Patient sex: M
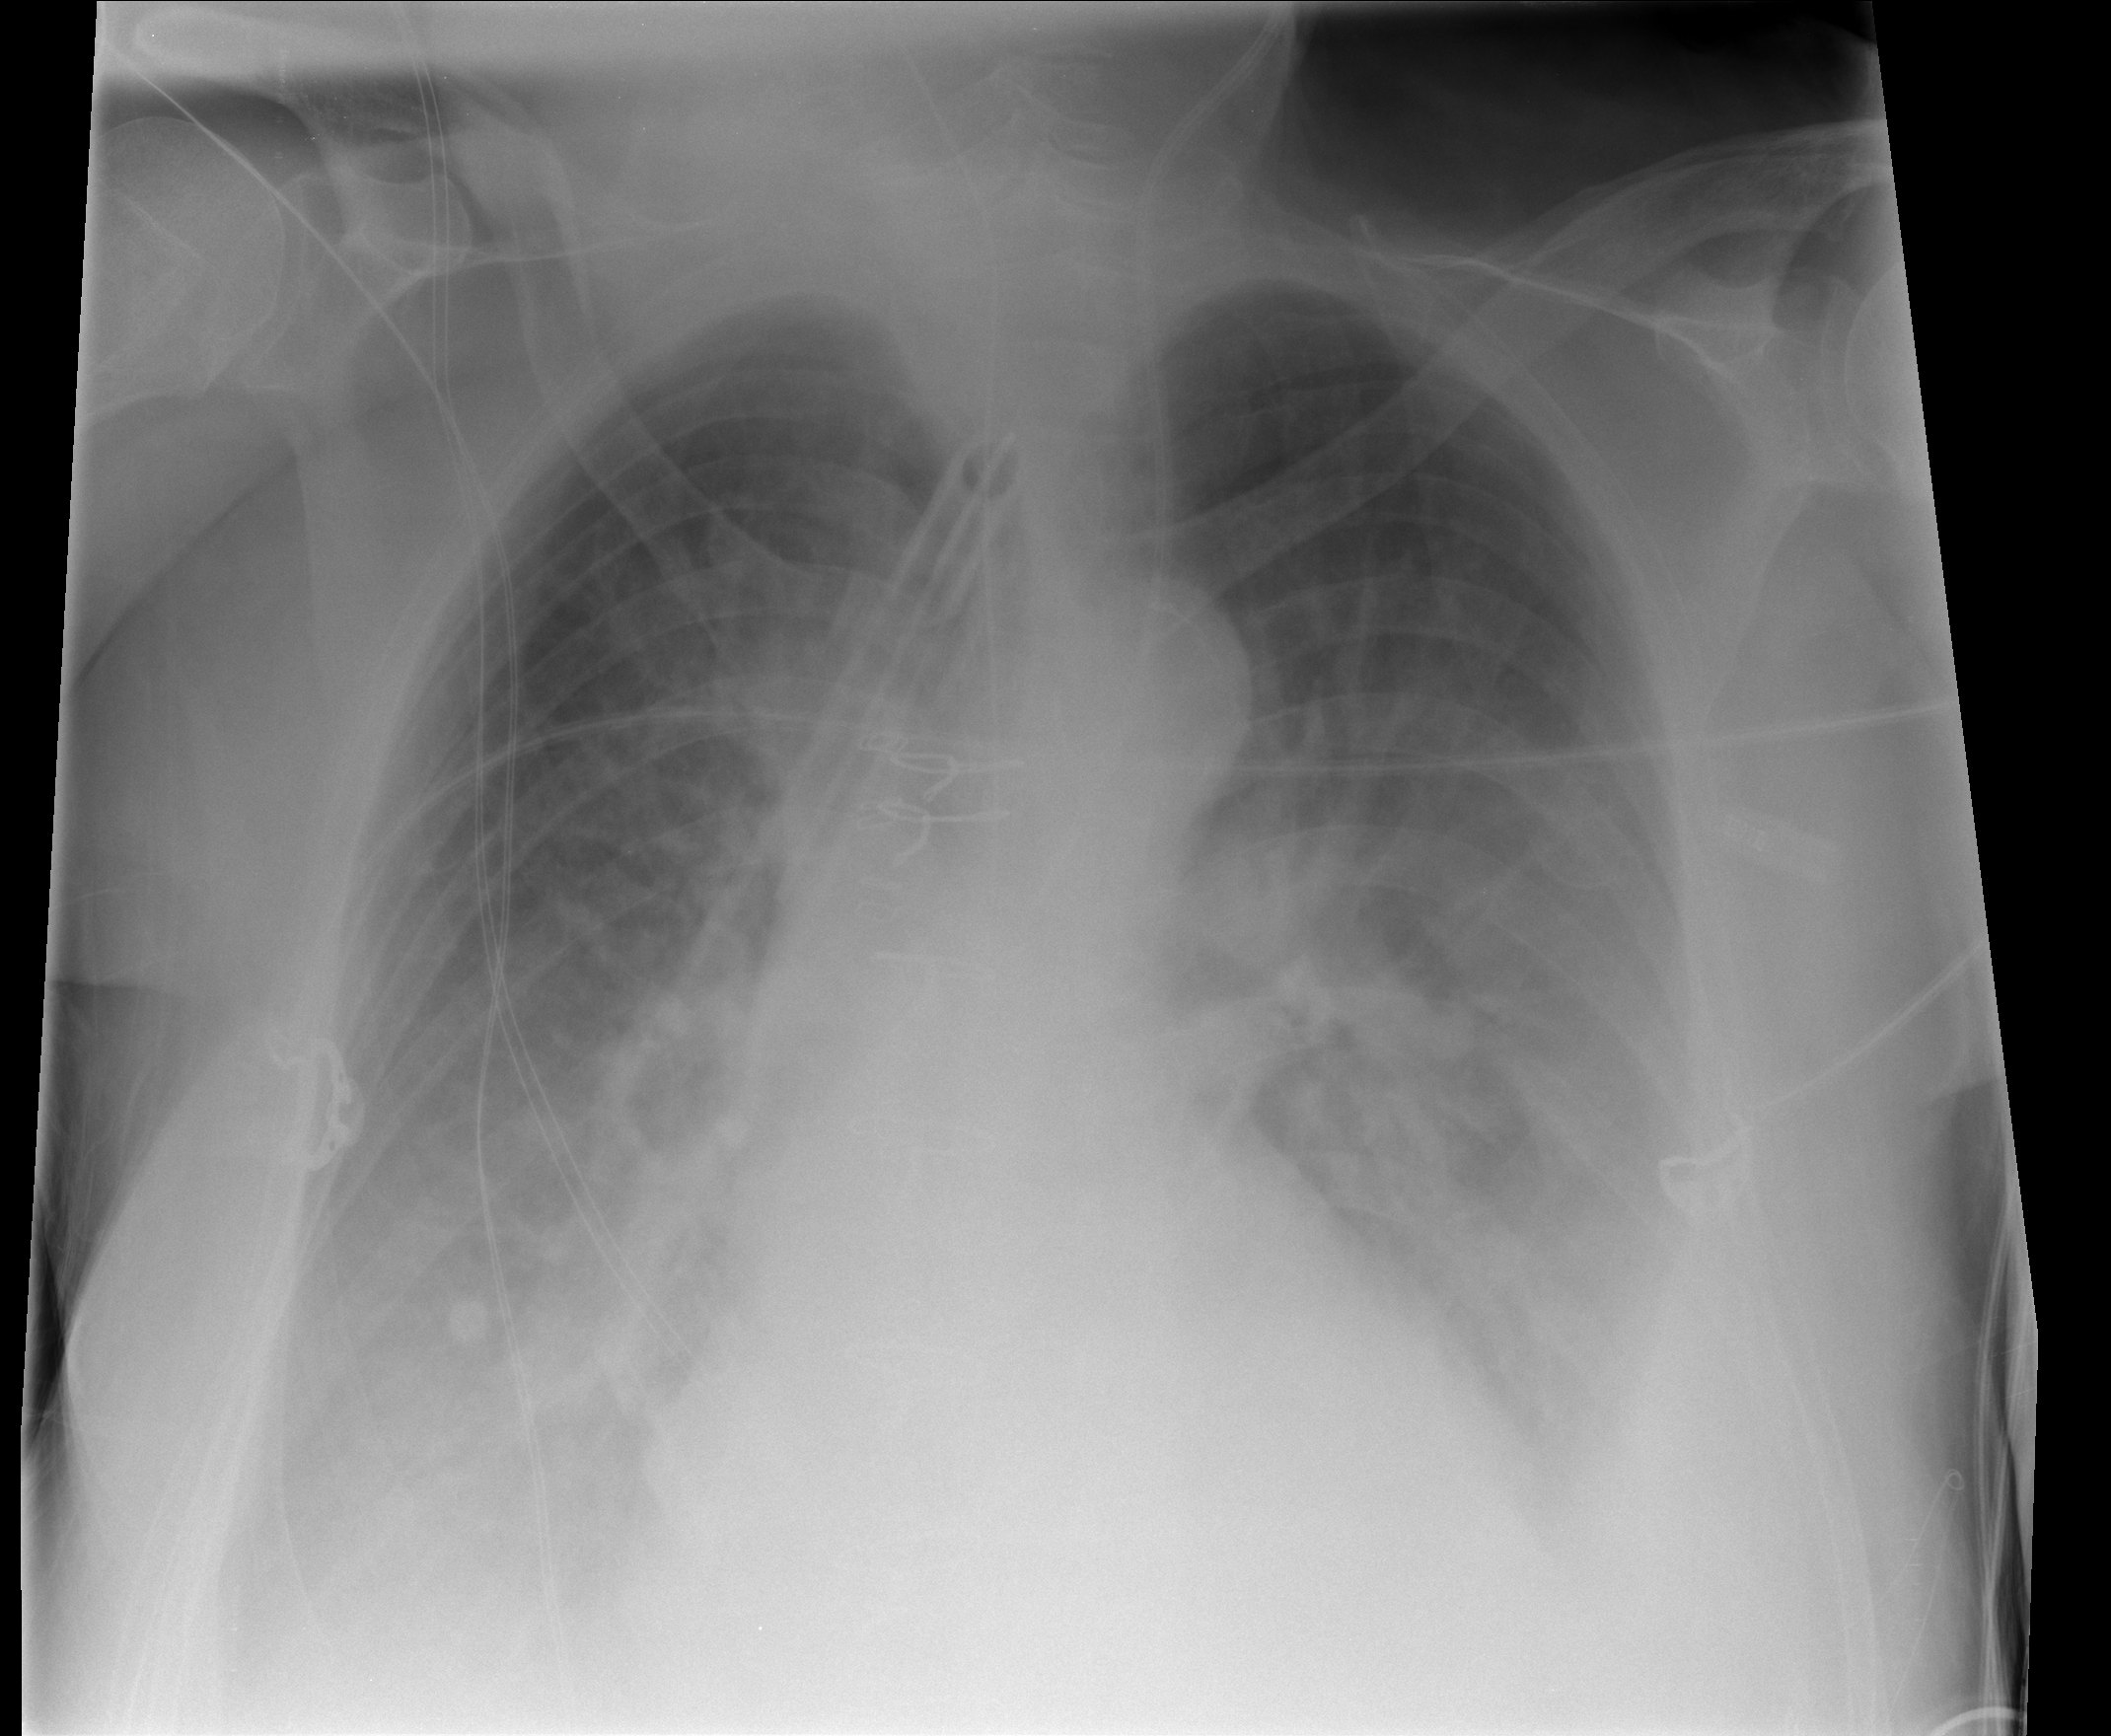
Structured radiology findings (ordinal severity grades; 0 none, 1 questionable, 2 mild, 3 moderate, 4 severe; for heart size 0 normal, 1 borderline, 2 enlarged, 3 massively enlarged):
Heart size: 2
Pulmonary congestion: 3
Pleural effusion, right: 3
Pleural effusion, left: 3
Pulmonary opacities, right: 0
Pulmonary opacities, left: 0
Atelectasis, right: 3
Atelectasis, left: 3